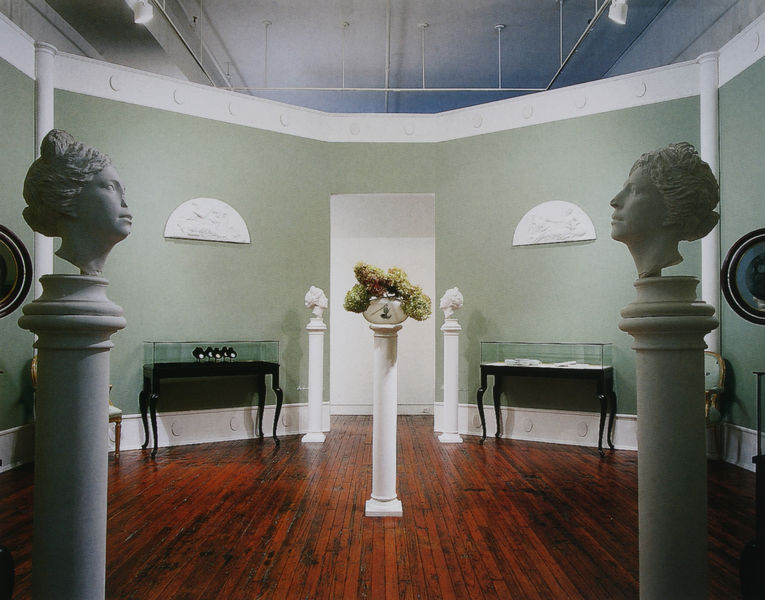
Titel: Die Herrschaft des Narzissmus
Künstler: Barbara Bloom
Standort: Los Angeles (CA)
Institution: Museum of Contemporary Art
Schlagwörter: blau, kopf, schatten, weiß, frauen, grün, blume, blumen, braun, frisur, glas, grau, holz, köpfe, lampe, lampen, licht, marmor, mitte, pfeiler, profil, raum, schwarz, stuhl, stühle, säule, säulen, tisch, tische, tür, zimmer, fächer, ornament, wand, barock, präsentation, rahmen, sockel, bild, innenraum, möbel, spiegelung, boden, figur, haare, sessel, decke, innen, pflanze, pflanzen, rund, skulptur, statue, vase, bilder, kommode, schrank, blumenvase, parkett, dielen, pilaster, saal, figuren, tapete, diele, holzboden, büste, ornamente, tischchen, stuck, parkettboden, plinthe, bouquet, galerie, foto, fotografie, oben, photographie, eingang, fugen, gefäß, stangen, antike, vitrine, ausstellung, ecken, anrichte, skulpturen, herme, museum, basis, dorisch, lindgrün, büsten, gips, reliefs, fotographie, klassik, laminat, oktogon, plinthen, basen, podeste, oberlicht, halbsäulen, kästen, schränke, vitrinen, hermen, stellwände, strahler, frauenköpfe, janusköpfig, janus, schaukästen, busten, büte, janusköpfe, kabinnet^